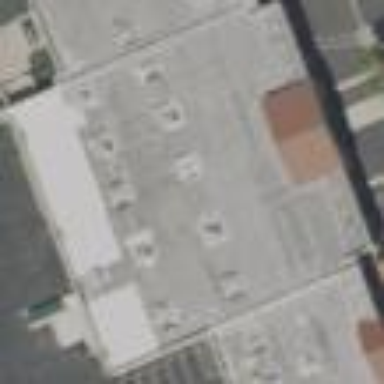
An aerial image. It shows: Retail building.